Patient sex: F
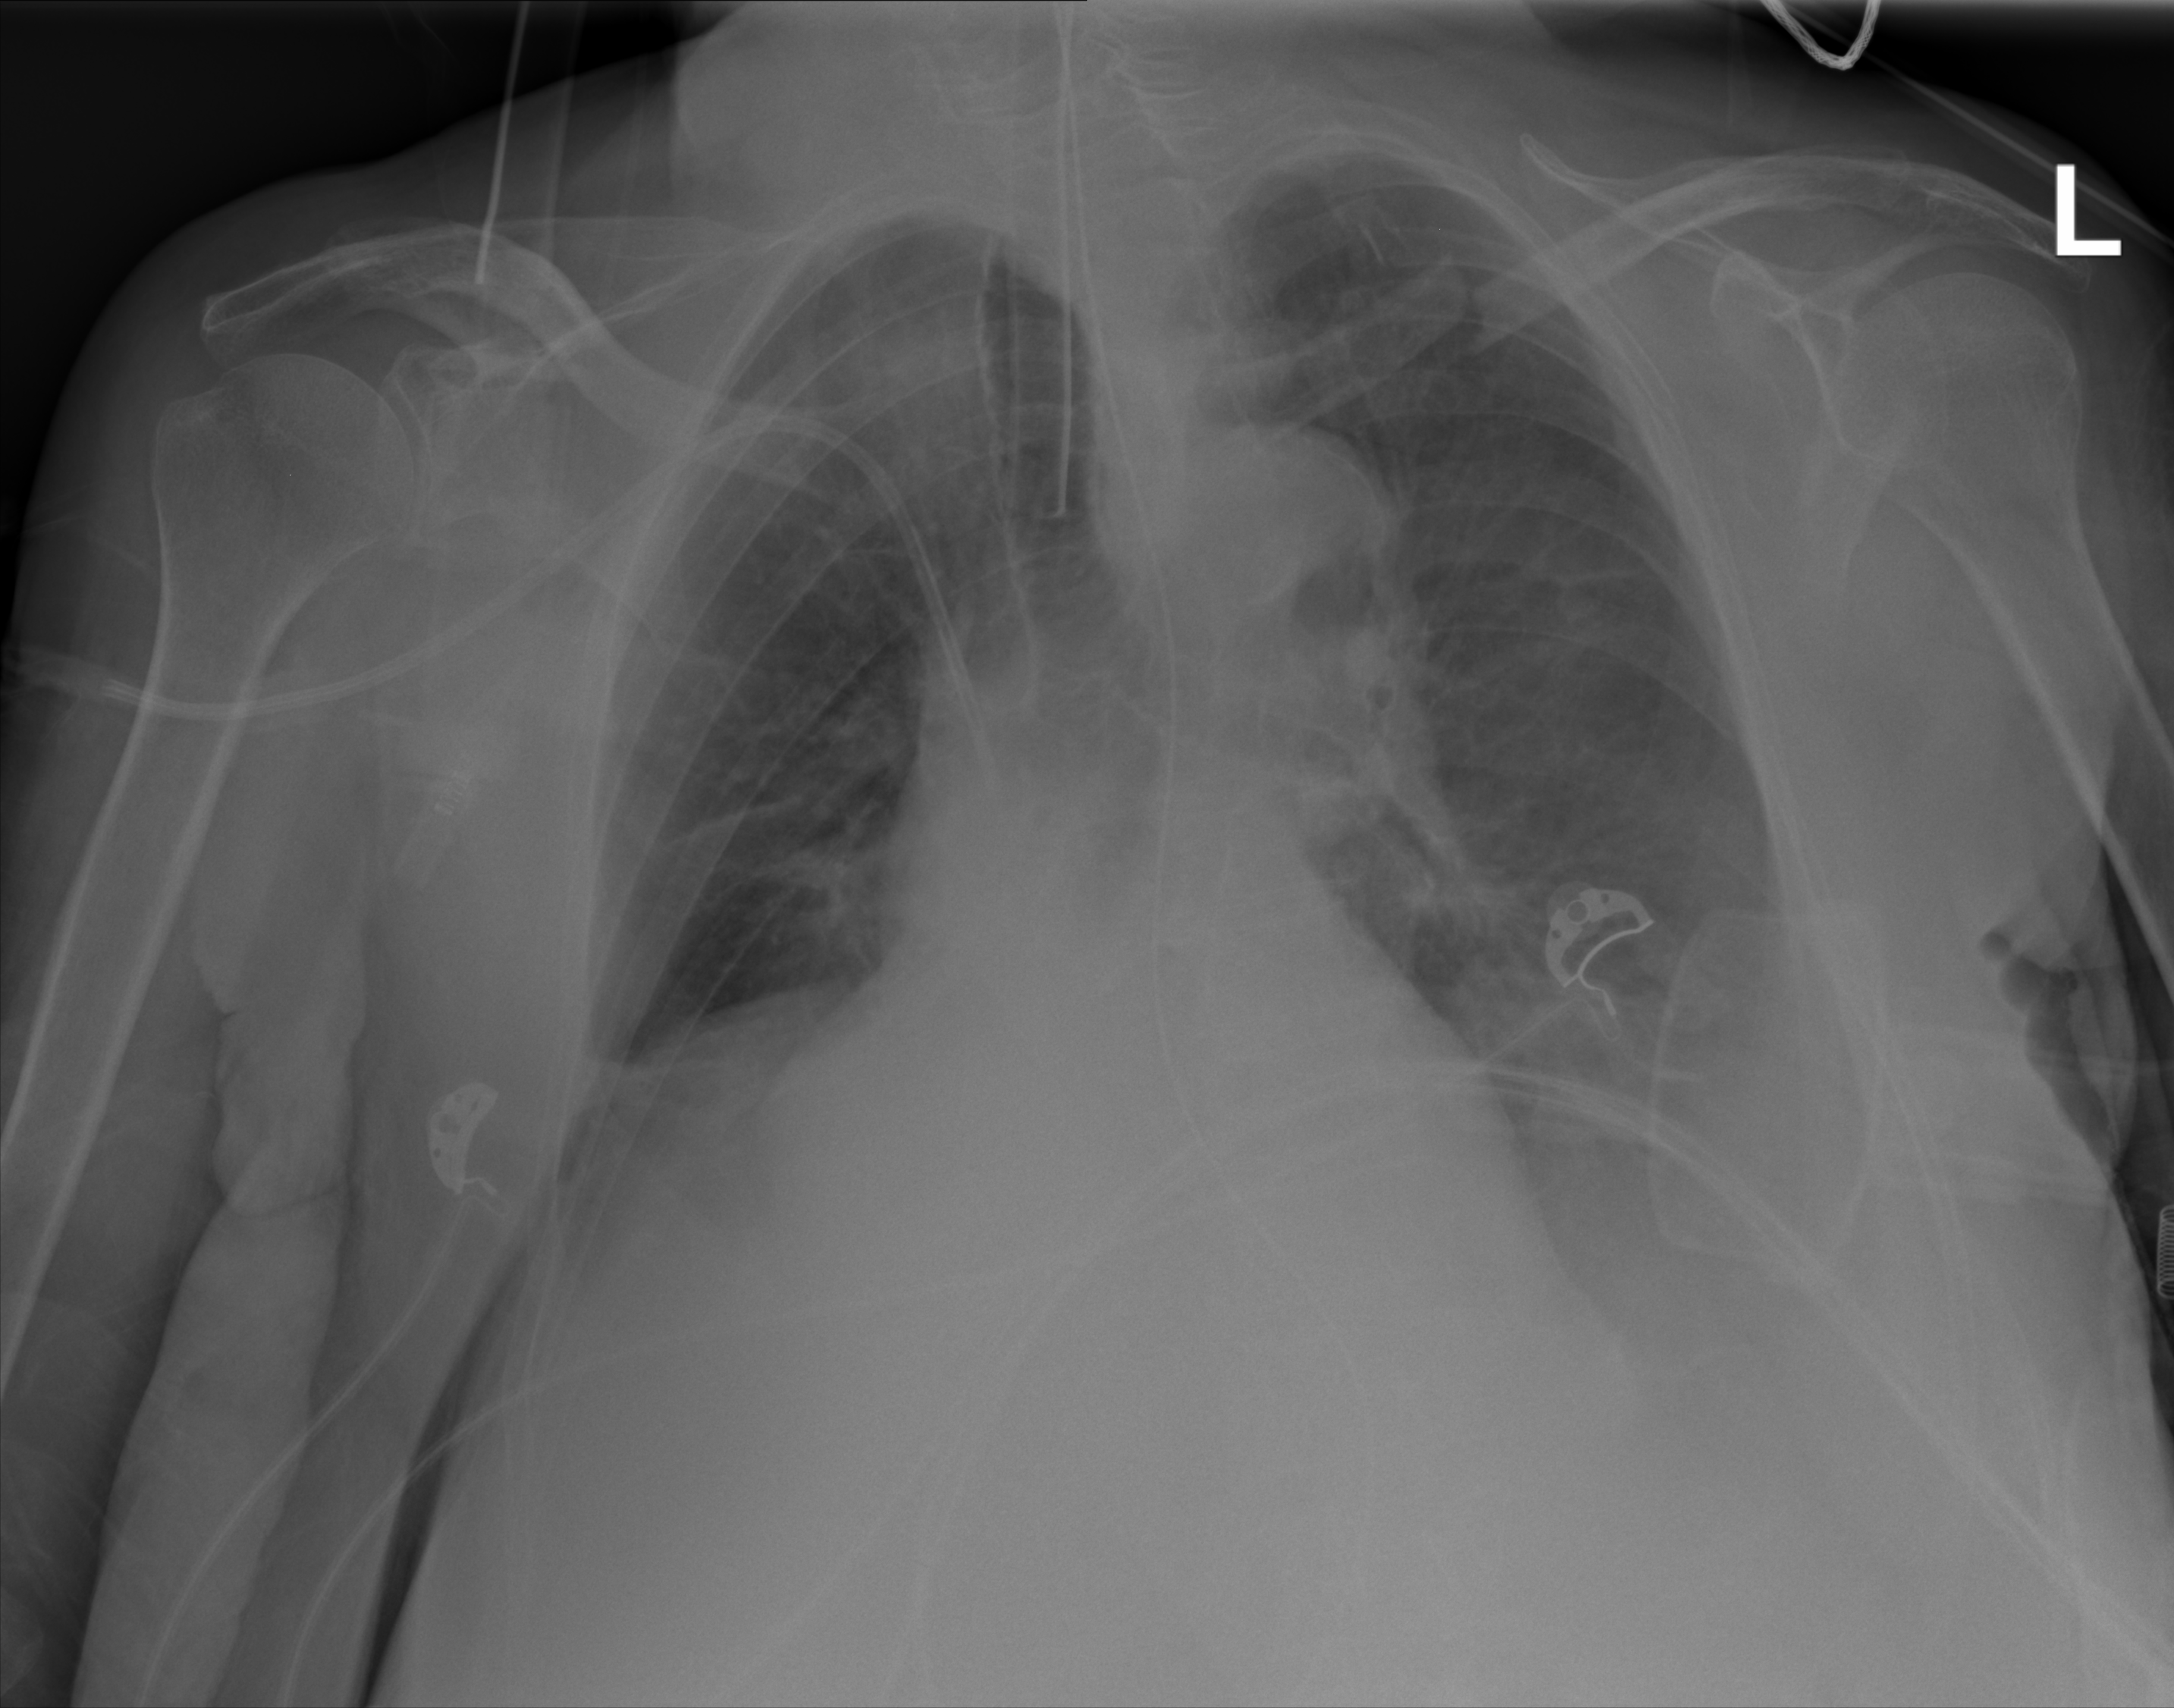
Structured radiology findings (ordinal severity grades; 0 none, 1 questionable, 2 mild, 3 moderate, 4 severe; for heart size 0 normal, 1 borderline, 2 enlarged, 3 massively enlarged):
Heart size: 1
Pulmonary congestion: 2
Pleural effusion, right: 0
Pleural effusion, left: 2
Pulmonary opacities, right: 0
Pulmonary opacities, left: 0
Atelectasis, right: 2
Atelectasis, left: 3